Field crop: tomato
Growth stage: 1
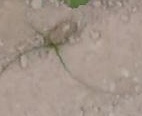
Species: cyperus